Interaction volume radius: 5 \u00c5
Interaction volume height: 10 \u00c5
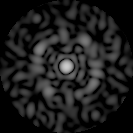
Disorder parameter: 0.8243